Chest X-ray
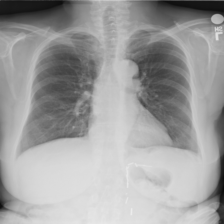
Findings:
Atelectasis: negative
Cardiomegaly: negative
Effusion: negative
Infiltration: negative
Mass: negative
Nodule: negative
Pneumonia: negative
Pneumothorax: negative
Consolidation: negative
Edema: negative
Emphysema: negative
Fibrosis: negative
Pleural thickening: negative
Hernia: negative